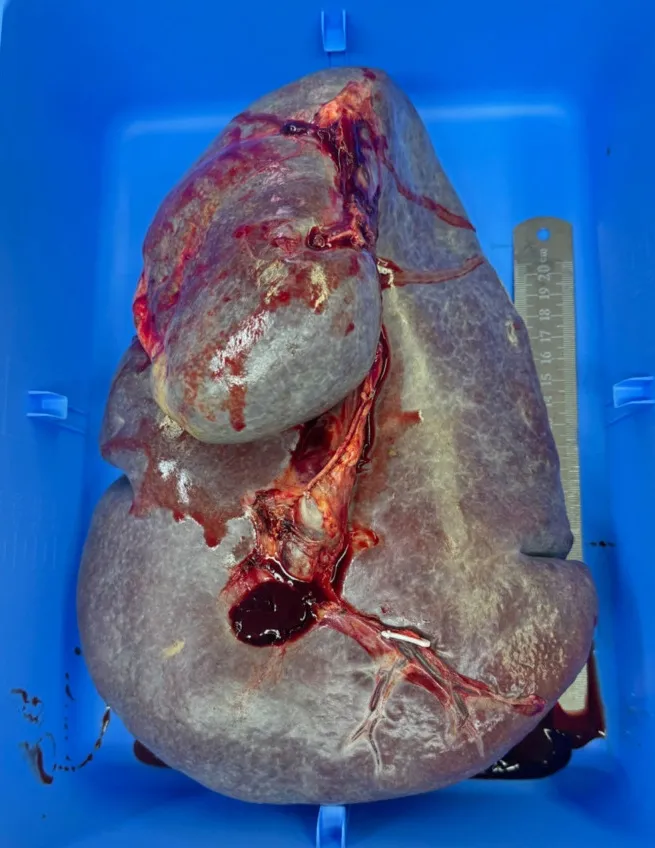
Histopathologic specimen of the giant spleen.
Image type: medical_photograph (other_medical_photograph)